Question: In my webservice I need to be able to pull from 3 different tables to get my search to work. I have an autocompleteextender control on one page that searches by a description, but instead of displaying the description, it should display all of the products that have the word or phrase entered.
Ex: I enter the word "here" and the autocompleteextender will show products that have the word "here" in their description.
The description of the product is in one table that gets linked to the product table by a table that holds ids for both the product and the description. Therefore, I need 3 tables to be linked. I've always had troubles when it came to joining multiple tables together, I was hoping someone could help?
Here is my statement:
'''
"SELECT DISTINCT p.ProductID,
p.ProductName
FROM Product p
INNER JOIN Marketing m
ON p.ProductID = m.ProductID
JOIN Feature f
ON f.FeatureID = m.MarketingData
WHERE f.FeatureTitle LIKE '%" & prefixText & "%'
ORDER BY p.ProductName ASC"
'''
It pulls a null value when I type it into SQL Server so obviously something is wrong here.
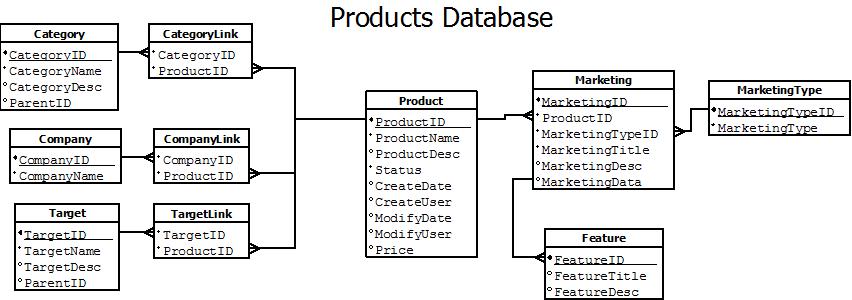
Answer: If you want only the rows on products that have the given text on his matching featuretitle of the feature table you need to use INNER JOIN in order to supress all non necessary rows.
'''
SELECT DISTINCT
p.productid,
p.productname
FROM product p
INNER JOIN marketing m ON p.productid = m.productid
INNER JOIN feature f ON f.featureid = m.marketingdata
WHERE f.featuretitle LIKE '%@TextYouSearchFor%'
ORDER BY p.productname ASC
'''
With this sentence you will only get the rows in products that have a matching description on feature table.
If possible use a parametrized query passing the searched text as a parameter. This will avoid some possible errors with texts containing reserved SQL characters like ' or ,
Specify allways the kind of join you want, like INNER JOIN, etc...